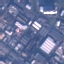
Label: Industrial